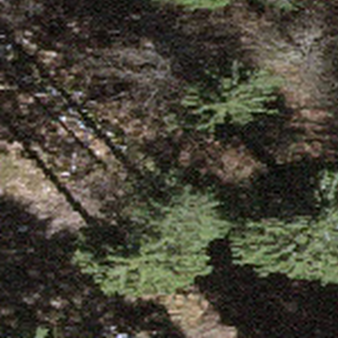
Label: other